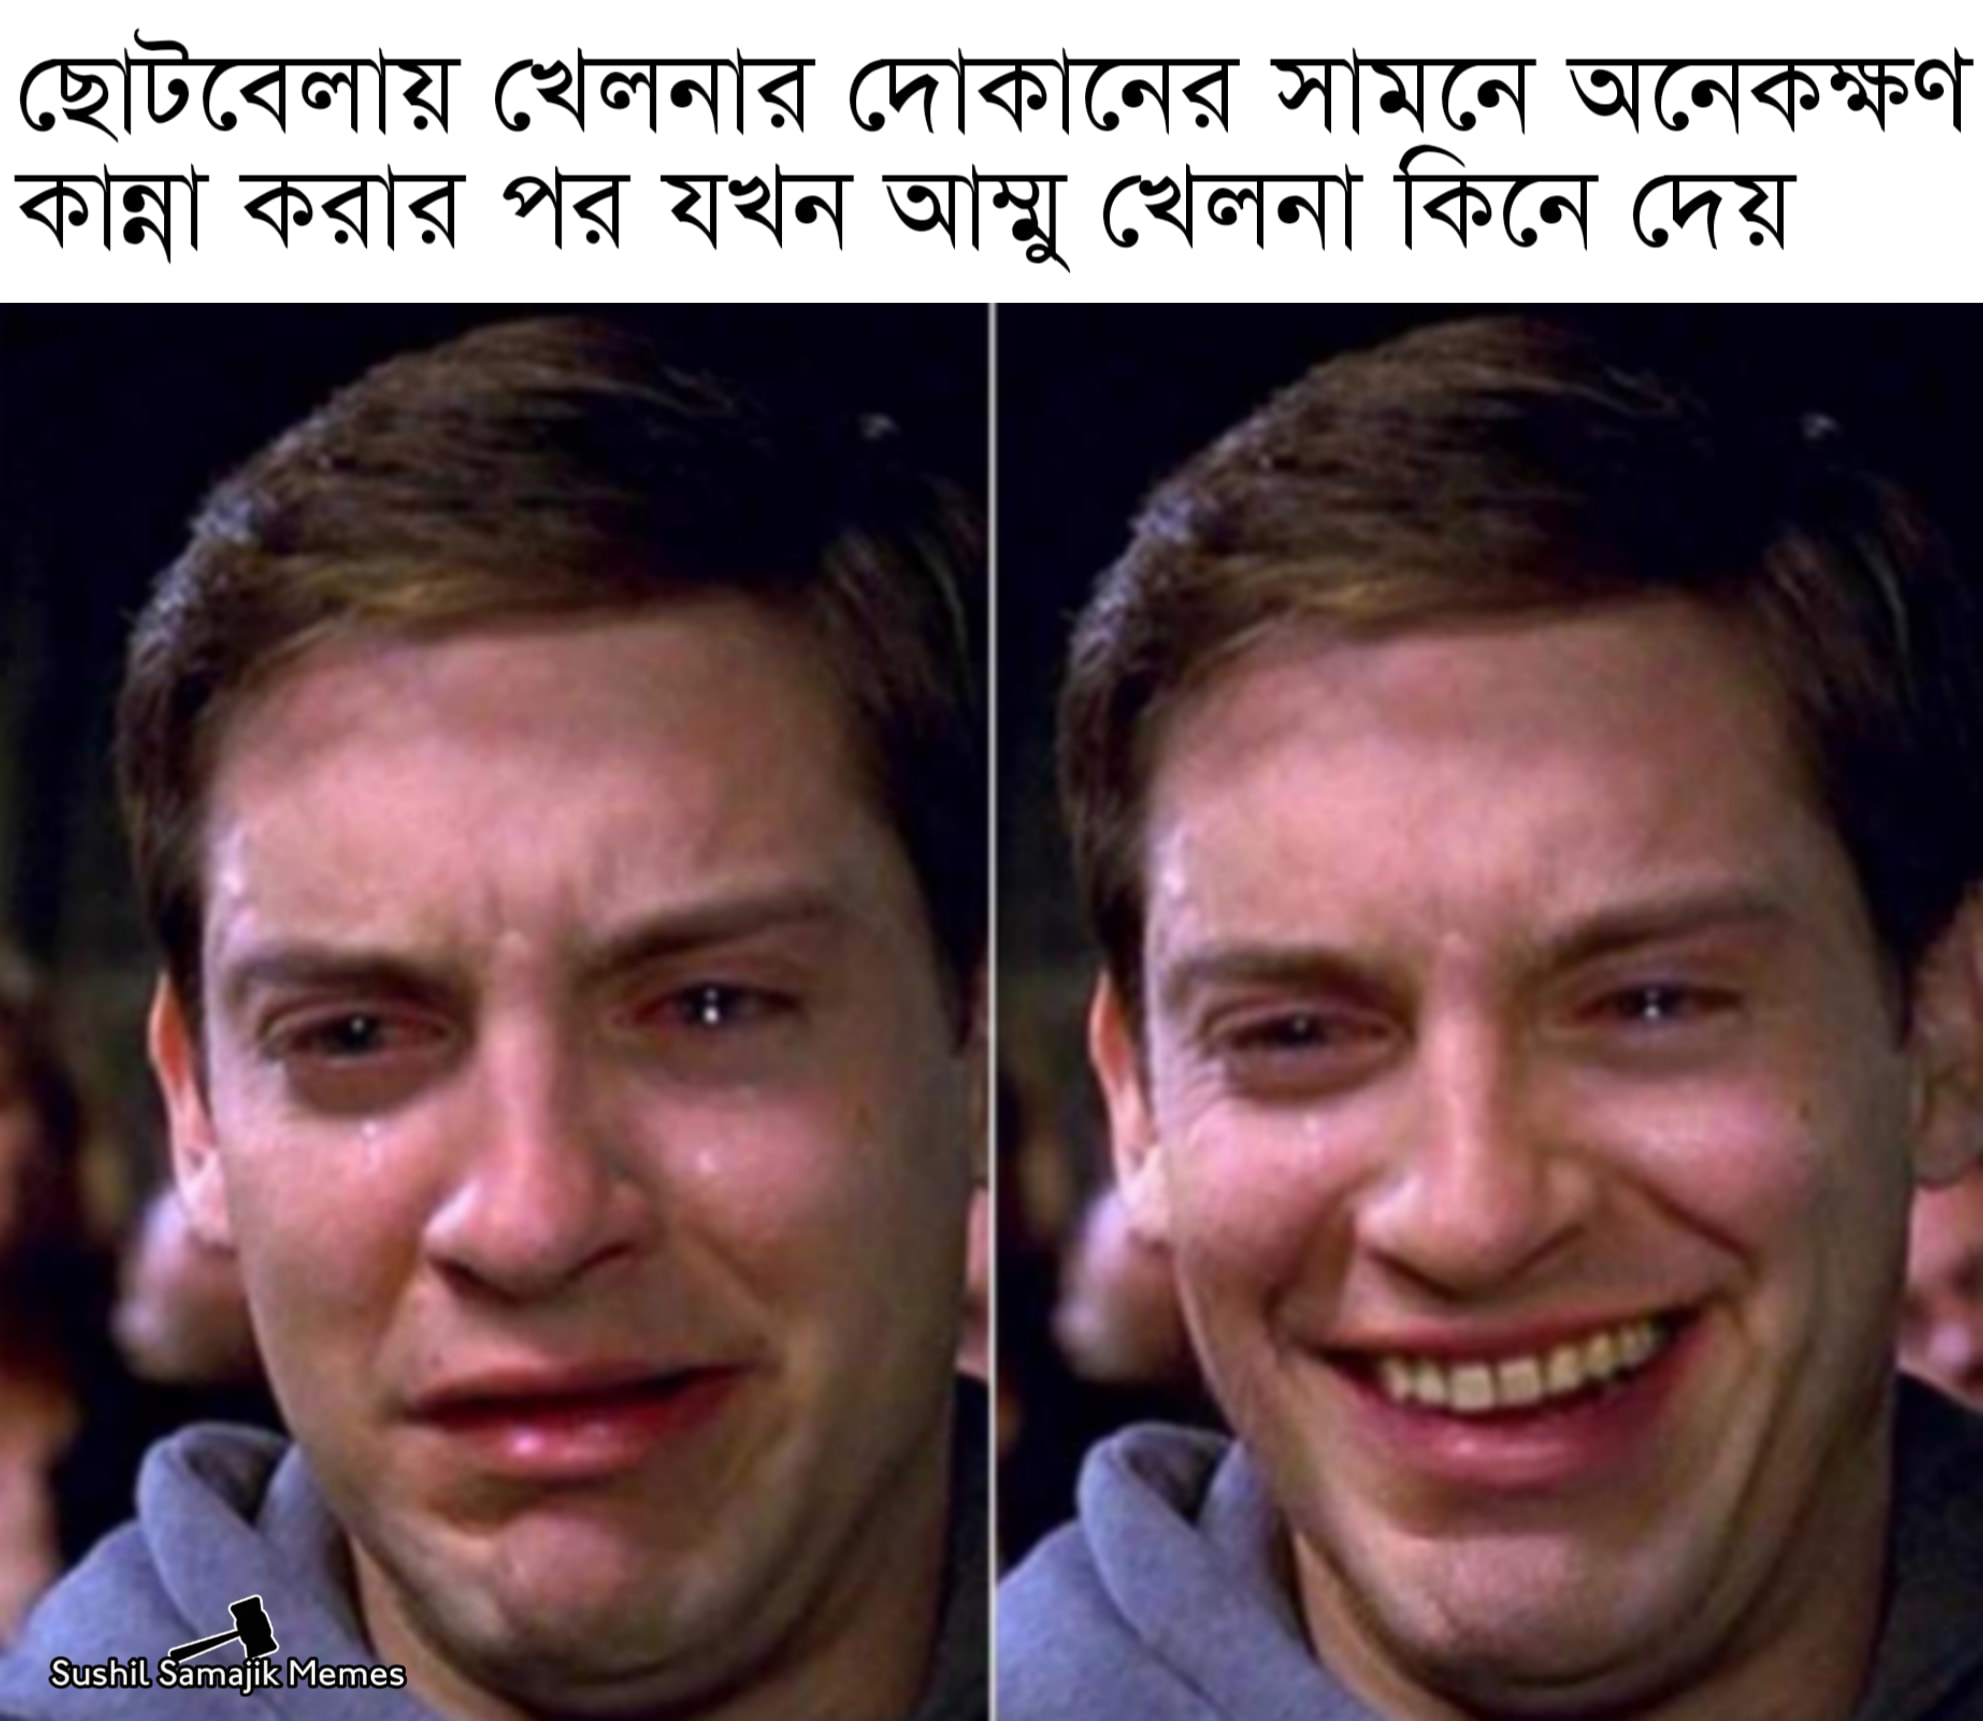
Caption: ছোটবেলায় খেলনার দোকানের সামনে অনেকক্ষণ কান্না করার পর যখন আম্মু খেলনা কিনে দেয়
Label: non-hate